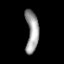
Tissue: lung
Cell type: Endothelial cells
Senescence score: 0.5627
Nuclear area (px): 527
Mean DAPI intensity: 154.249